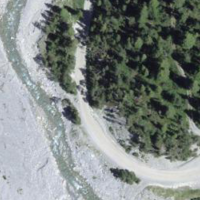
EUNIS habitat code: 48
Species observed at this site:
Ursus arctos